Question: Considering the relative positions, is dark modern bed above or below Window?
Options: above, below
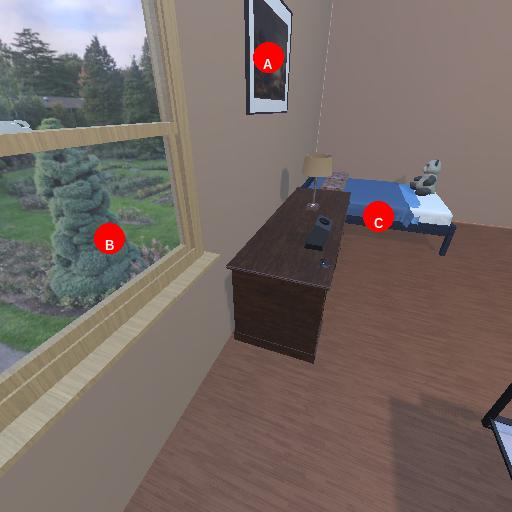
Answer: above